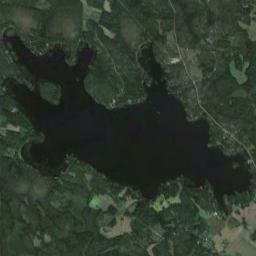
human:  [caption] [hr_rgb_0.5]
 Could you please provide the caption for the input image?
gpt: The lake with curved shores lies on a flat ground covered with vegetation and the water is dark blue .

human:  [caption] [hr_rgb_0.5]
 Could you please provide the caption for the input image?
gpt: An irregularly shaped blue lake on the ground with green vegetation .

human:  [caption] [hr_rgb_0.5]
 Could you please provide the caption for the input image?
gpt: There are green fields beside the lake in the picture .

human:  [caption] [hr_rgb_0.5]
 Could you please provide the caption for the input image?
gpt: There are many trees around the lake .

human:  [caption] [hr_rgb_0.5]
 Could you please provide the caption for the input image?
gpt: There are green land around the lake .